Question:
In my phonegap app I created a datepicker field. For this one I used jquery-ui-datepicker plugin and didn't write any action in my javascript file.
My problem is the date picker is visible always, but I want to show it when I click the date field and hide it when the date is selected.
my html code:
'''
<div data-role="fieldcontain" class="ui-hide-label">
<label for="mDOB">DOB</label>
<input type="date" name="date" id="date" value="" />
</div>
'''
and my datepicker ui code:
'''
(function($, undefined ) {
//cache previous datepicker ui method
var prevDp = $.fn.datepicker;
//rewrite datepicker
$.fn.datepicker = function( options ){
var dp = this;
//call cached datepicker plugin
prevDp.call( this, options );
//extend with some dom manipulation to update the markup for jQM
//call immediately
function updateDatepicker(){
$( ".ui-datepicker-header", dp ).addClass("ui-body-c ui-corner-top").removeClass("ui-corner-all");
$( ".ui-datepicker-prev, .ui-datepicker-next", dp ).attr("href", "#");
$( ".ui-datepicker-prev", dp ).buttonMarkup({iconpos: "notext", icon: "arrow-l", shadow: true, corners: true});
$( ".ui-datepicker-next", dp ).buttonMarkup({iconpos: "notext", icon: "arrow-r", shadow: true, corners: true});
$( ".ui-datepicker-calendar th", dp ).addClass("ui-bar-c");
$( ".ui-datepicker-calendar td", dp ).addClass("ui-body-c");
$( ".ui-datepicker-calendar a", dp ).buttonMarkup({corners: false, shadow: false});
$( ".ui-datepicker-calendar a.ui-state-active", dp ).addClass("ui-btn-active"); // selected date
$( ".ui-datepicker-calendar a.ui-state-highlight", dp ).addClass("ui-btn-up-e"); // today"s date
$( ".ui-datepicker-calendar .ui-btn", dp ).each(function(){
var el = $(this);
// remove extra button markup - necessary for date value to be interpreted correctly
el.html( el.find( ".ui-btn-text" ).text() );
});
};
//update now
updateDatepicker();
// and on click
$( dp ).click( updateDatepicker );
//return jqm obj
eturn this;
};
//bind to pagecreate to automatically enhance date inputs
$( ".ui-page" ).live( "pageshow", function(){
$( "input[type='date'], input:jqmData(type='date')", this ).each(function(){
$(this).after( $( "<div />" ).datepicker({ altField: "#" + $(this).attr( "id" ), showOtherMonths: true }) );
});
});
})( jQuery );
'''
Suggest some solution or give some example date pickers.
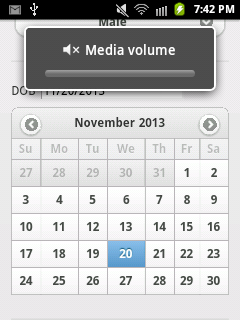
Answer: Initializing the datepicker on a DIV makes it always visible, and initializing the datepicker on an input makes it pop up when the input is focused, right now you're creating a new DIV element that the datepicker is initialized on, and that DIV is then inserted after() the input.
Try removing that DIV and initialize the datepicker directly on the input :
'''
$( "input[type='date'], input:jqmData(type='date')", this ).each(function(){
$(this).datepicker({ altField: "#" + $(this).attr( "id" ), showOtherMonths: true });
});
'''